Field crop: maize
Growth stage: 2
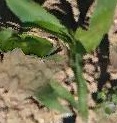
Species: maize